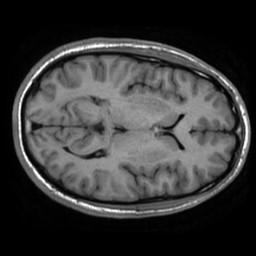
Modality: inplaneT1
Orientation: axial
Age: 20
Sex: male
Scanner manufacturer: ge
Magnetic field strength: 3 T
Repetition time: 2.499 s
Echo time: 0.02513 s